Current action and preconditions to check: trajectory_clear

Your task: For each precondition in the list above, predict whether it will hold at this action.

Consider the current scene as observed from the mobile robot's camera, and analyze the predicted future states of all dynamic agents (e.g., people, animals, vehicles, or any moving entities) within the NEXT SECOND.

IMPORTANT: Only answer "very likely" if you are absolutely certain—based on strong, clear evidence—that a dynamic agent will violate the precondition in the predicted future state. Do NOT answer "very likely" for unlikely, ambiguous, or low-probability risks.

Ask yourself for each precondition: Is there a high probability, with clear and convincing evidence, that the predicted future states of any dynamic agent will interfere with the predicted future state of the currently executing action within the NEXT SECOND, causing that precondition to fail?

Assess the risk level based on these predictions. Use "likely" or "very likely" if motions create a clear risk of interference.

Use "neutral" or "improbable" if agents are nearby but their predicted paths are clearly diverging or non-conflicting.

Failure Risk Categories: "very improbable", "improbable", "neutral", "likely", "very likely"

Answer Format: Output ONLY the probability_of_failure value from these categories: "very improbable", "improbable", "neutral", "likely", "very likely"

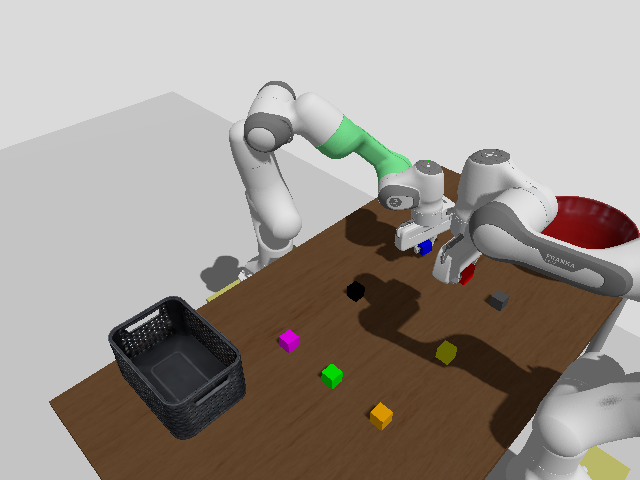

Answer: very improbable